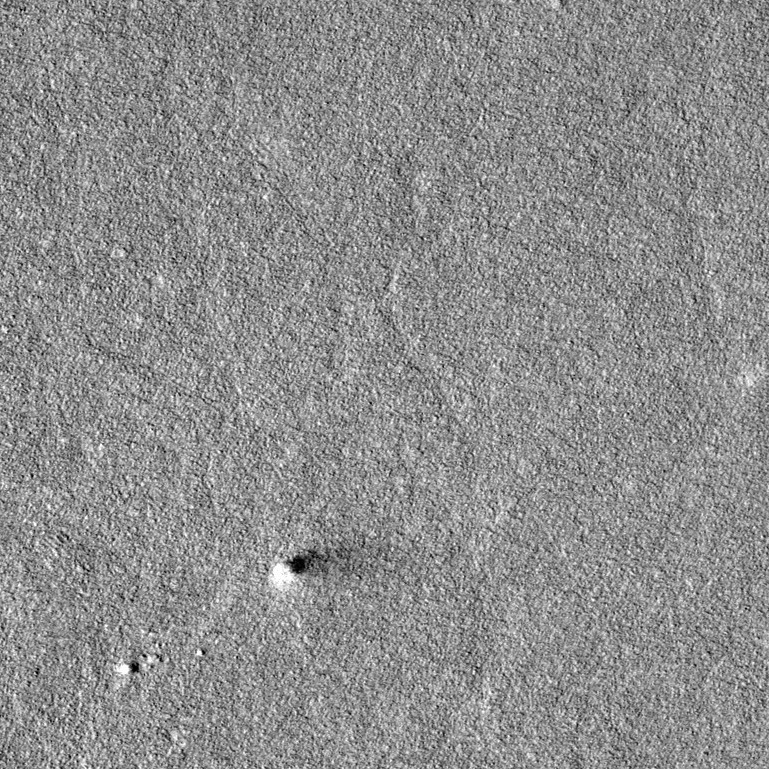
Label: dustdevil